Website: crate-barrel
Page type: customer-info-address
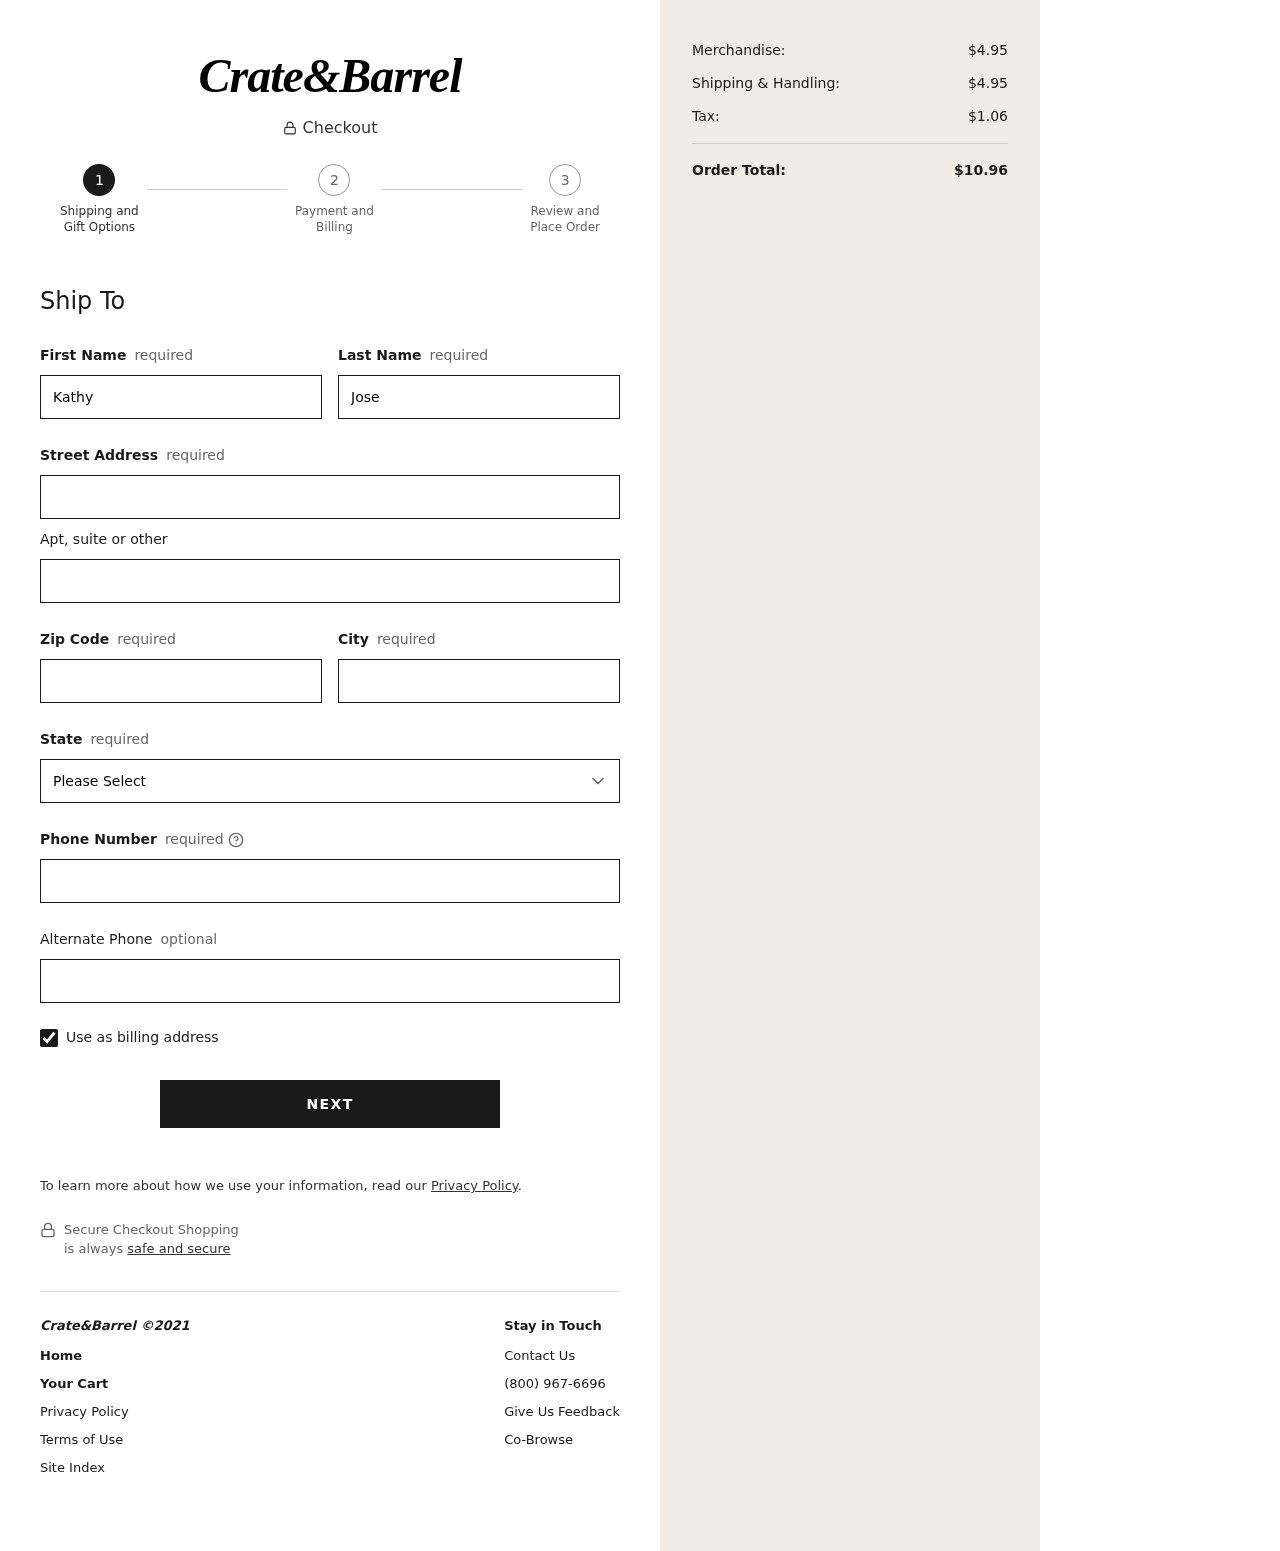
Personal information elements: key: PII_STATE
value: Maine
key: PII_FIRSTNAME
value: Kathy
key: PII_LASTNAME
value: Joseph
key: PII_STREET
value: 64560 Stephen Mill Apt. 113
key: PII_STREET2
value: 57095 Parker Dam
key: PII_POSTCODE
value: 07626
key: PII_CITY
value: Tomton
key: PII_PHONE
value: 5568723085
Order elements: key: ORDER_SUBTOTAL
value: $4.95
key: ORDER_SHIPPING_COST
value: $4.95
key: ORDER_TAX
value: $1.06
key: ORDER_TOTAL
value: $10.96